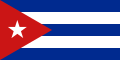
Flag of Cuba